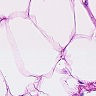
Metastatic tissue present: no